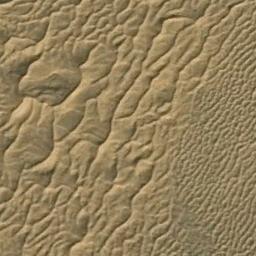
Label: desert